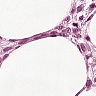
Metastatic tissue present: yes